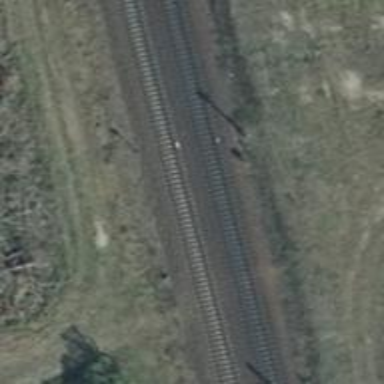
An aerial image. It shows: Railway signal.